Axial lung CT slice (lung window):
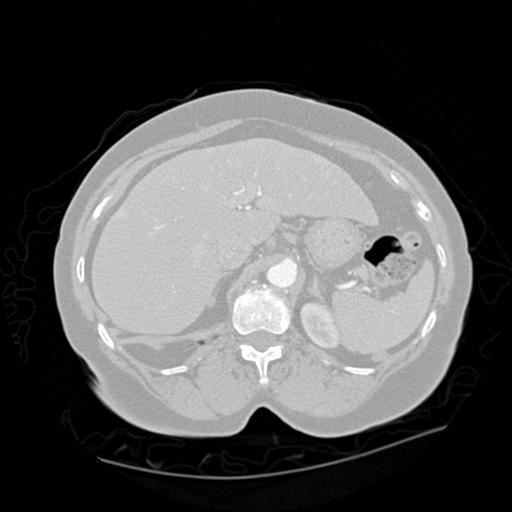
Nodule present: no